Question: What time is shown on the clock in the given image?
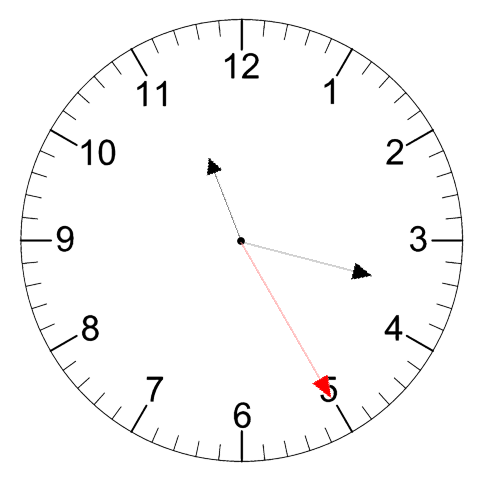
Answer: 11:17:25